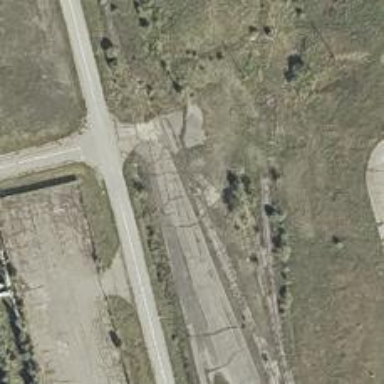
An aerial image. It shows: Abandoned railway.